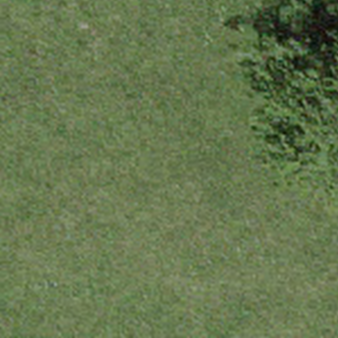
Label: other